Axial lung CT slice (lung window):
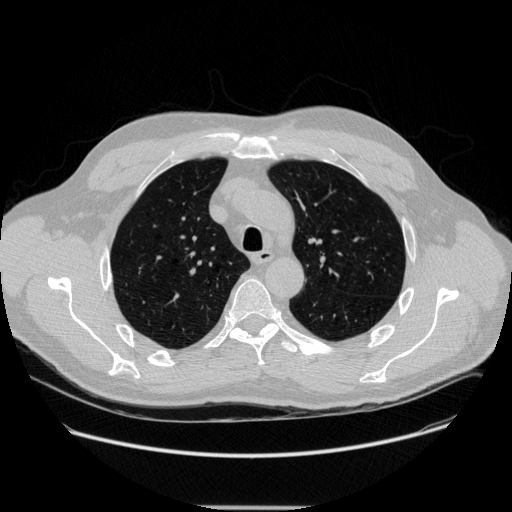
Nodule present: no